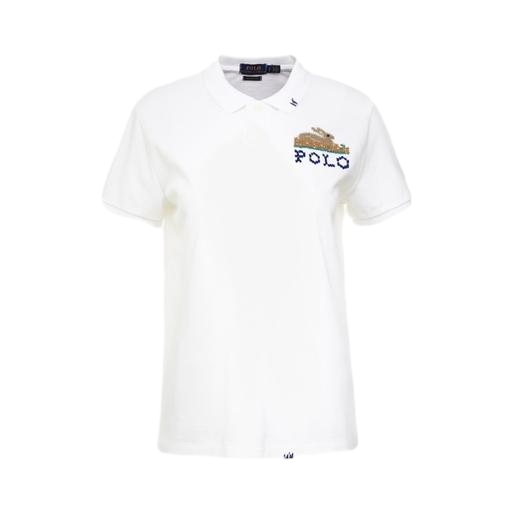
white shoreline pique polo shirt, julie embroidered piqué polo shirt, polo white t-shirt, white background